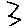
Label: zigzag